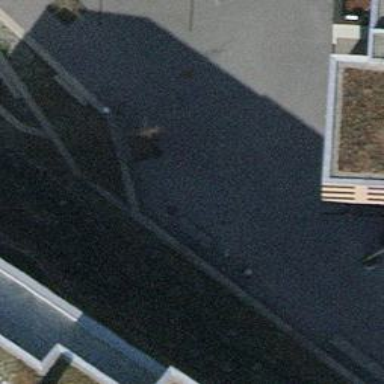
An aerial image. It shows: Concrete bench.